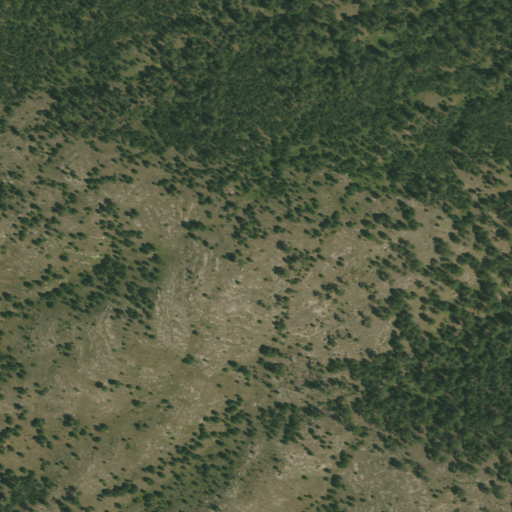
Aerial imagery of mountain in South Dakota named Elk Knob containing grassland, evergreen forest, and shrub